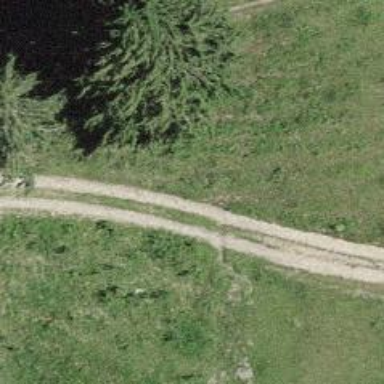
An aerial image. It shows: Grass track with grade3 tracktype.